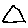
Label: triangle